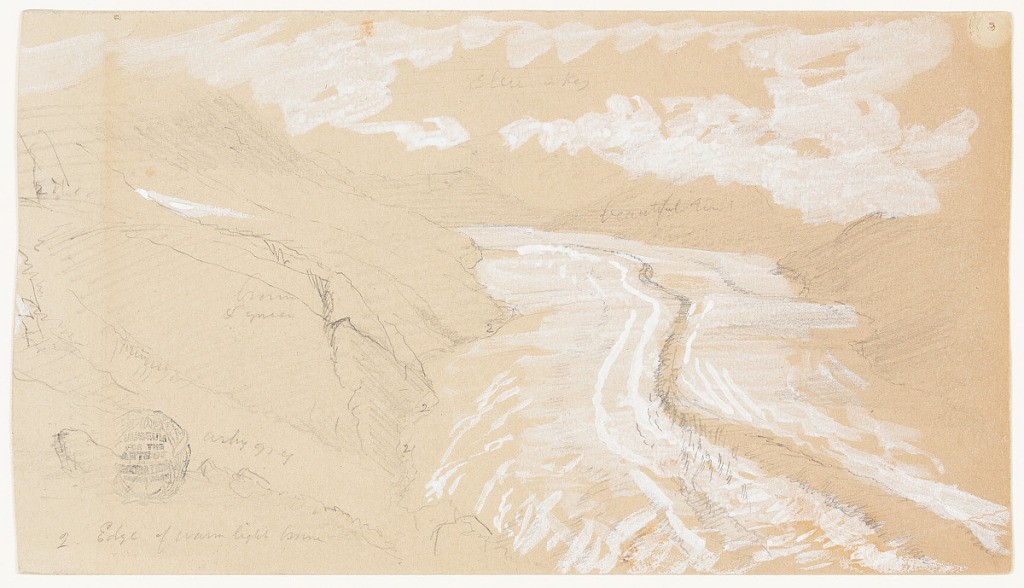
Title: Great Aletsch Glacier, Switzerland
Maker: Frederic Edwin Church, American, 1826–1900
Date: August 31, 1868
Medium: Graphite and white gouache on tan laid paper; verso: graphite
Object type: Drawing
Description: Landscape sketch of the Aletsch Glacier near Bel Alp Hotel in Switzerland. The glacier, rendered in white gouache, winds through a mountain valley from lower right toward the horizon at center. Elongated striations made of rock and debris, known as medial moraines, visibly curve down the spine of the glacier. At left and right, the sheer, rugged mountainsides of the Bernese Alps hem in the glacier. A break in the cloudy sky is shown above.

Verso: Mixed studies around the Bel Alp Hotel in the Bernese Alps of Switzerland. At center, a pyramidal, snow-capped alpine peak is shown in some detail while, at lower right, a loose sketch of a cabin is included. Along the right margin and oppositely oriented, three sketches of mountain goats are visible.